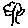
Label: tree